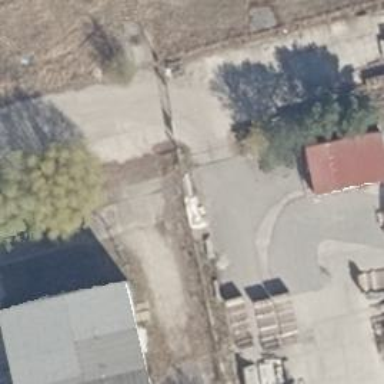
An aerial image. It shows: Concrete driveway designated as service road.